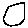
Label: circle